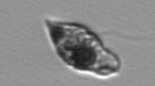
Label: Amphidinium